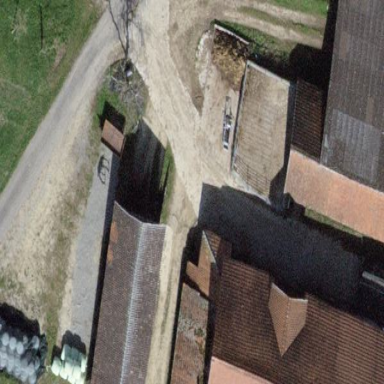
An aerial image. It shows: Farm with farmyard.